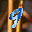
Label: 9